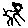
Label: cat